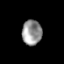
Tissue: prostate
Cell type: T cells
Senescence score: 0.3533
Nuclear area (px): 483
Mean DAPI intensity: 149.161